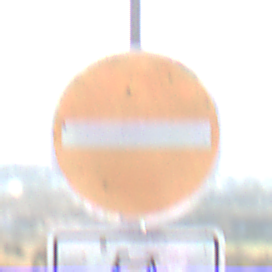
Verkehrszeichen: VerbotDerEinfahrt
Zusatzzeichen unten: EinspurigeFahrzeugeFrei1
Umgebung: Outdoor, Nature
Tageszeit: MorningAfternoon
Wetter: PartlyCloudy
Licht: Natural
Jahreszeit: NotSpecified
Kontrast: HighContrast